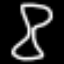
Label: hourglass